Question: What is the update topic?
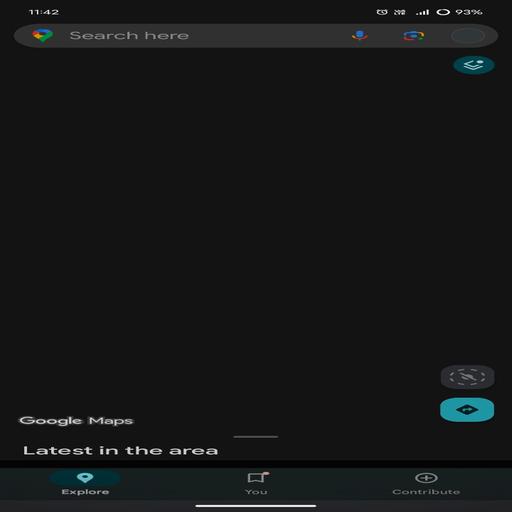
Answer: Latest in the area